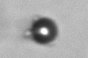
Label: bead